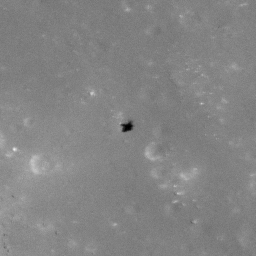
Pit: Messier A 2b
Host crater: Messier A
Host type: impact_melt
Lunar coordinates: latitude -2.017, longitude 46.902